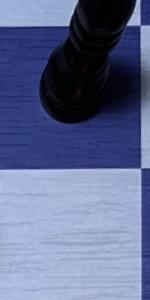
Label: Empty